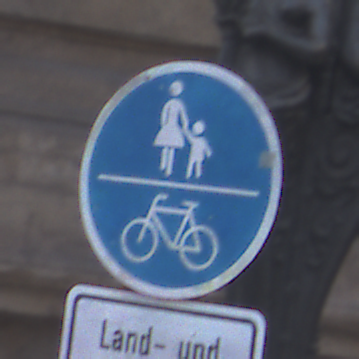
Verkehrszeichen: GemeinsamerGehUndRadweg
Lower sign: BesondereFahrzeugeUndTransportgueter8
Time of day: SunriseSunset
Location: Outdoor (Urban)
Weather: PartlyCloudy
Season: NotSpecified
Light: Natural